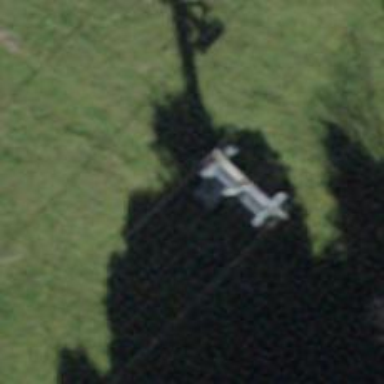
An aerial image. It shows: Pylon for aerialway.